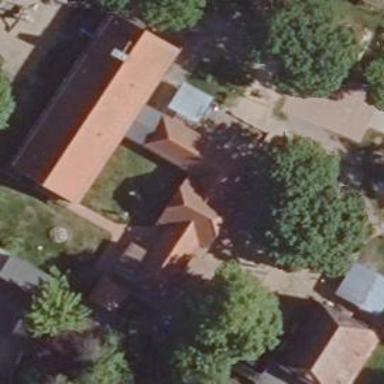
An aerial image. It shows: Kindergarten.